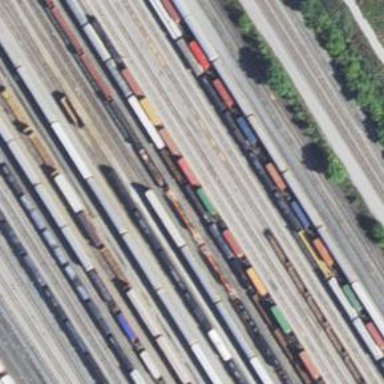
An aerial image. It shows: Railway yard in service.